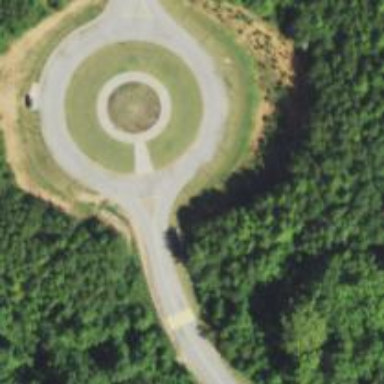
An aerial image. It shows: Driveway with asphalt surface leading to roundabout.